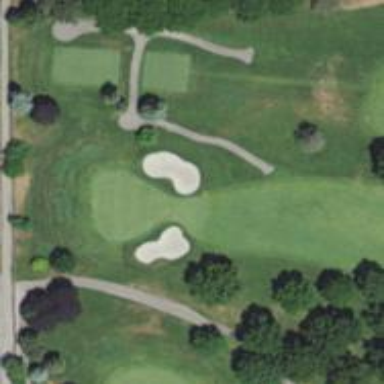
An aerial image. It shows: Service road used as golf cart path.